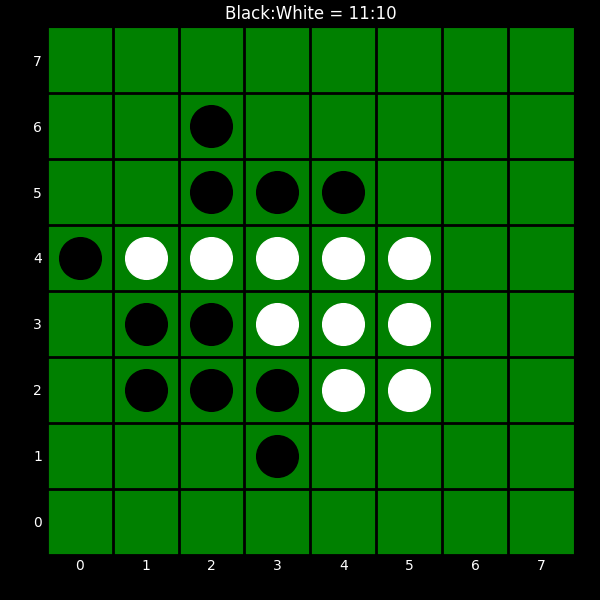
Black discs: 11
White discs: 10